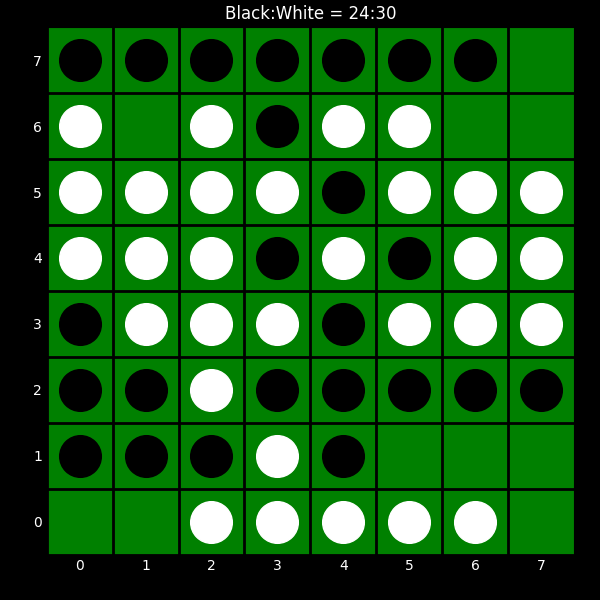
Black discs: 24
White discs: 30